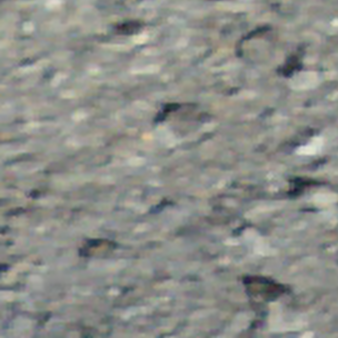
Label: other